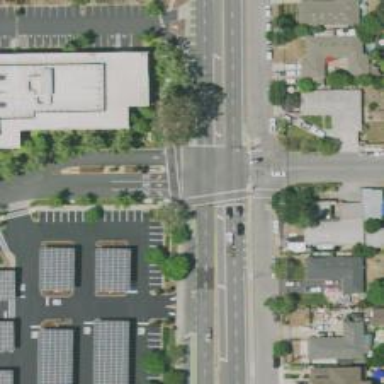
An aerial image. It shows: Solid stop line on the road.